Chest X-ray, AP view. Patient: 54 years old, sex M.
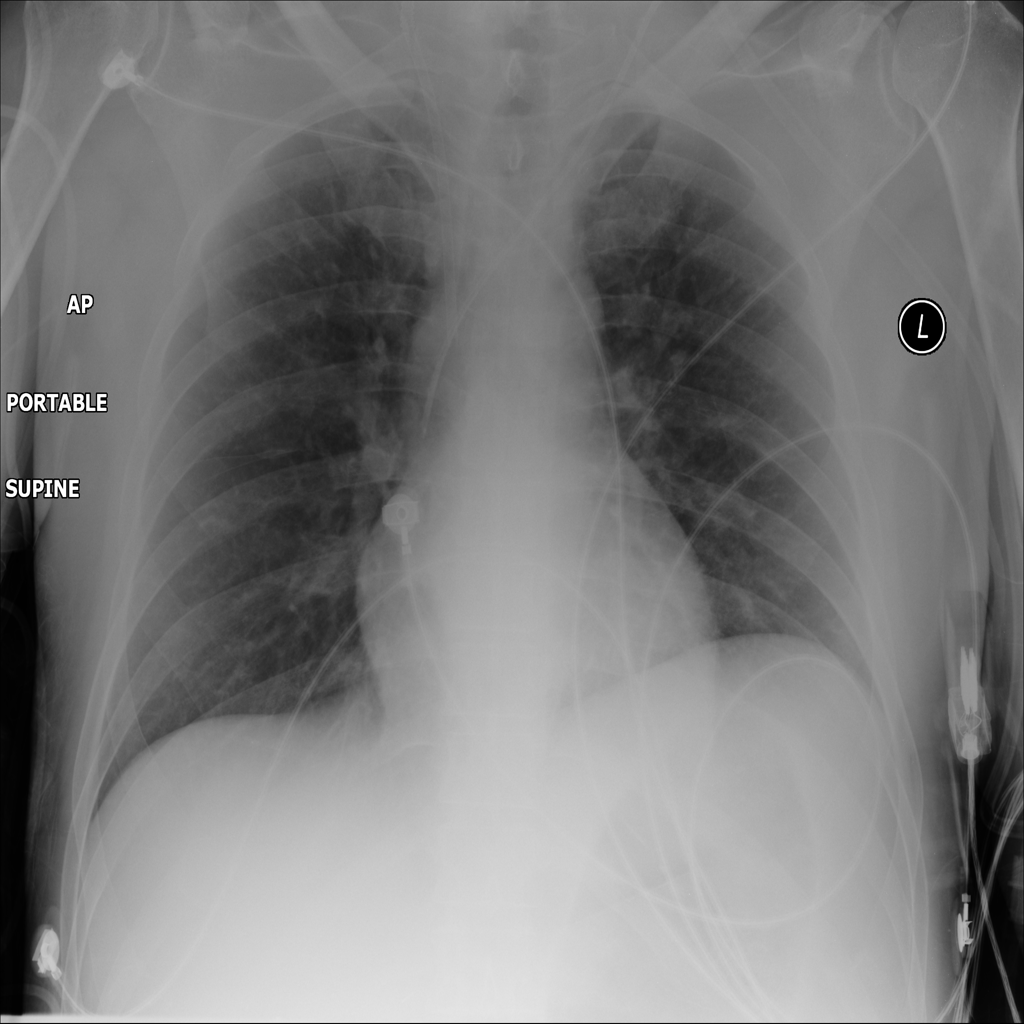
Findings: No Finding